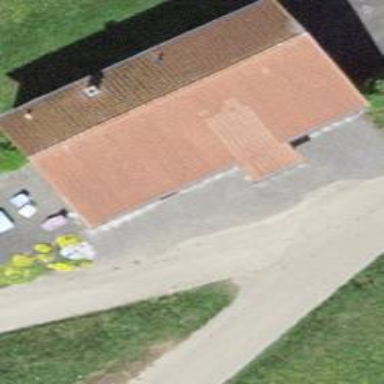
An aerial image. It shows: Simple and straightforward house.